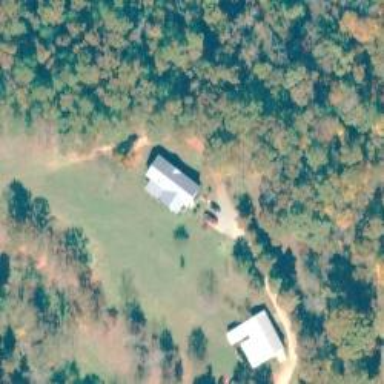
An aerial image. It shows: Driveway.